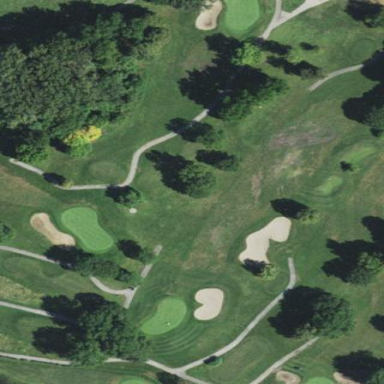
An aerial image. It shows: Well-maintained grassy golf fairway for the sport of golf.